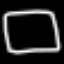
Label: square